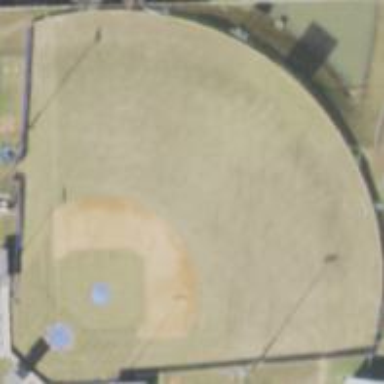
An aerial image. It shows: Baseball pitch for leisure land activities.